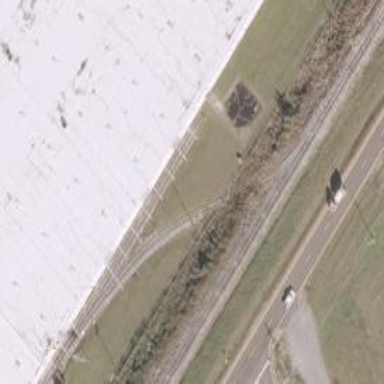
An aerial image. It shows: Disused railway spur service.